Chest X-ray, PA view. Patient: 53 years old, sex F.
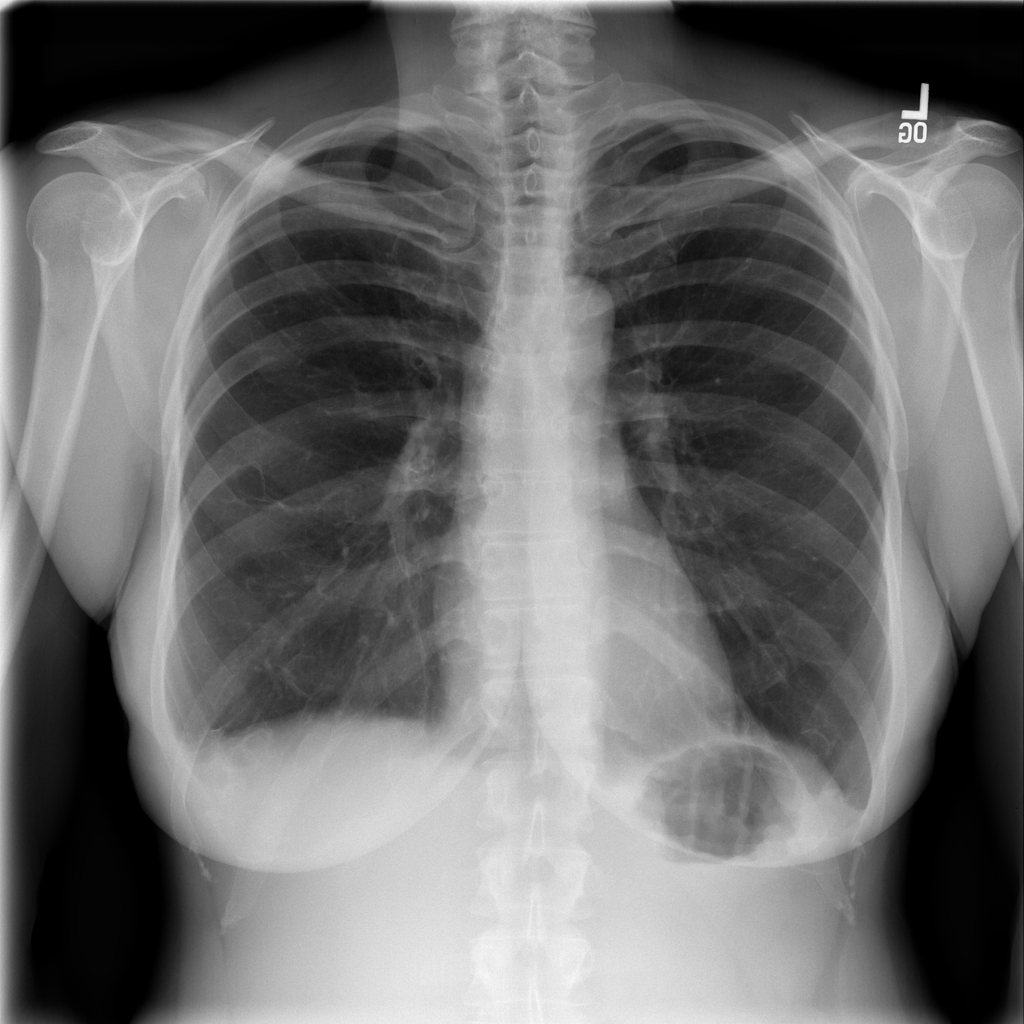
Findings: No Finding